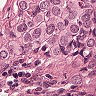
Metastatic tissue present: yes